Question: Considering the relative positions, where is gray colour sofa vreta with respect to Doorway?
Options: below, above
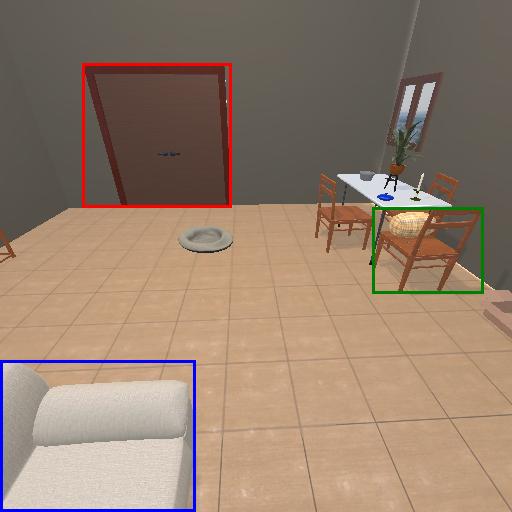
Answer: below